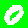
Digit: 0